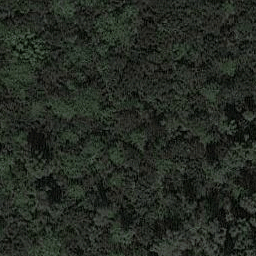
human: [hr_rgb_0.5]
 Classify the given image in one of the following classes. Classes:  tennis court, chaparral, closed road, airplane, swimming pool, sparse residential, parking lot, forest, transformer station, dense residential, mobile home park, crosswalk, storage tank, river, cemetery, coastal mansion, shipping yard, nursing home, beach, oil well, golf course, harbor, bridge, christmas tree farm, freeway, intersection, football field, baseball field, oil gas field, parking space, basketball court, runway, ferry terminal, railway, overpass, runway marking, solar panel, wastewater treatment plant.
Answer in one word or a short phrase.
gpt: forest